Question: I'm trying to get reactive numbers in my Meteor template to animate using <URL>
For those not familiar with the library, if you inspect the jsFiddle after it runs you'll see what I mean by DOM manipulation. The script turns a simple '<div class="odometer"></div>' into a nested heirarchy:

The stylesheet loads properly in Meteor -- I can see the classes inside 'application.css' if I poke around inside the '<head>' tag. But the script is not executing or not executing properly as the DOM never changes to the special class heirarchy that is needed for number manipulation.
- 'client/script.js'- 'client/script.js'-
No JS error warnings are being printed to the console. Has anyone been able to get odometer to work within Meteor? Thanks!
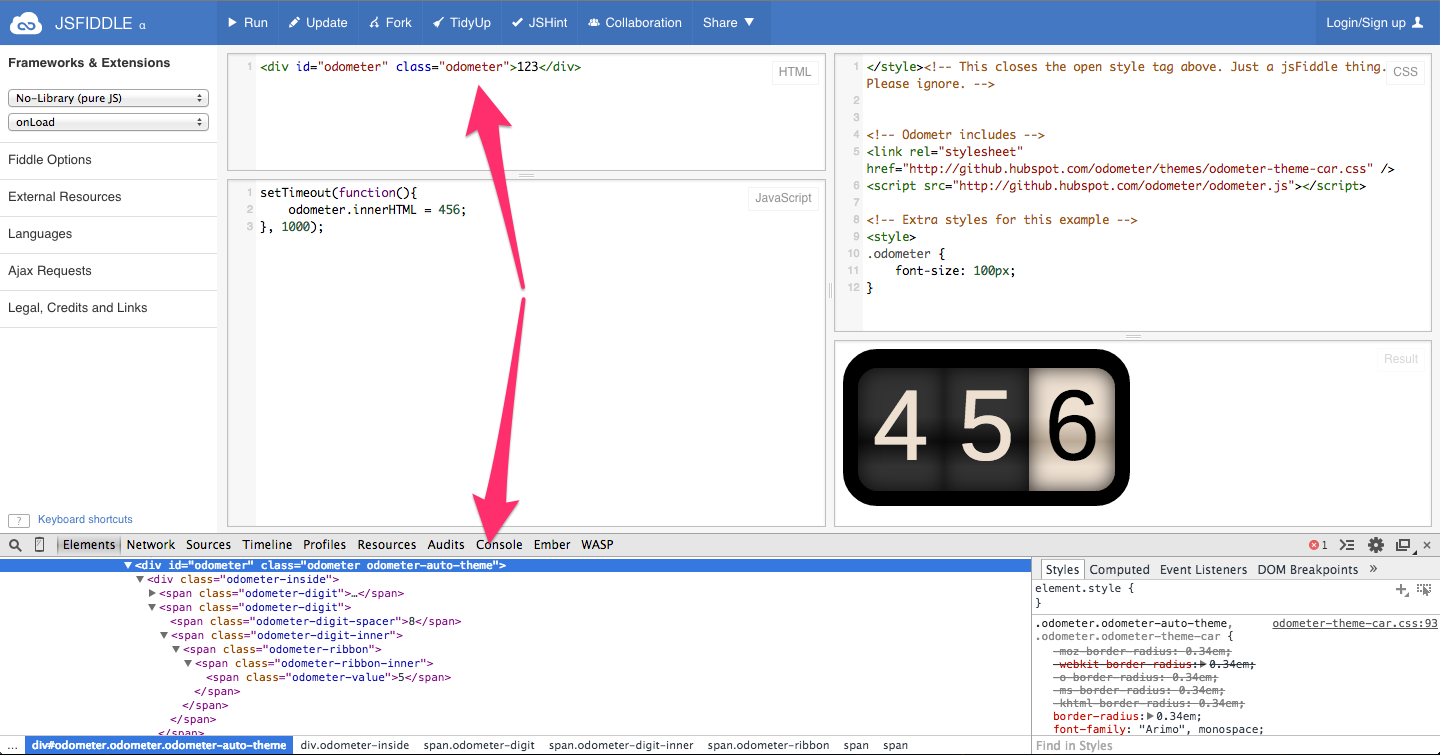
Answer: If you want to use any libraries, you need to put the script inside the '/client/lib' directory so it gets loaded first.
However, I wrote a package for 'odometer' called <URL>, it will change the number randomly every 4 seconds.
To use:
1. Run meteor add d4nyll:odometeor
2. Either include {{> odometeor 888}} inside your templates, or use Odometeor.create()
3. Change values directly using $('.odometeor').html([--YOUR-NEW-NUMBER]);
<URL>